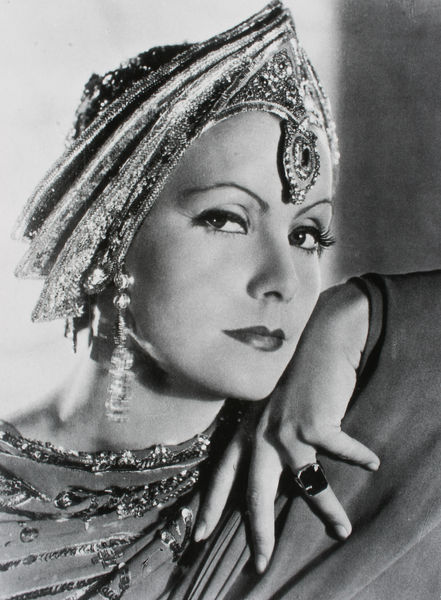
Titel: Greta Garbo in "Mata Hari"
Künstler: George Fitzmaurice
Standort: München
Institution: Filmhistorisches Bildarchiv Peter W. Engelmeier
Schlagwörter: crown, fancy, hands, hat, ornate, white, women, black, dress, face, female, gold, gray, grey, lady, nose, portrait, woman, picture, hand, profile, silver, head, young, costume, eyes, paper, black and white, gaze, look, ornament, brow, chin, mouth, model, photo, person, empress, human, cheeks, cloak, neck, pose, beauty, shiny, earring, earrings, finger, fingers, beautiful, lips, pearls, tiara, persian, cheek, eyebrows, contrast, fashion, forehead, shirt, dancer, exotic, star, photograph, photography, ring, egyptian, turban, married, makeup, brooch, jewelry, princess, queen, gems, b&w, eyelashes, shimmer, headdress, headress, rind, brows, lipstick, earings, jewels, 1920, mysterious, actress, 1940, cleopatra, hot, jewlery, greta garbo, greta, garbo, juwel, posing, mascara, movie, moviestar, gaudy, metallic, proflie, eyelid, photgraphy, eye lash, glamour, feme, eyelids, fashon, gem, made up, alluring, seductive, headshot, i;oafshugjfh, headhsot, proflice, phose